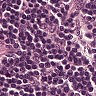
Metastatic tissue present: no